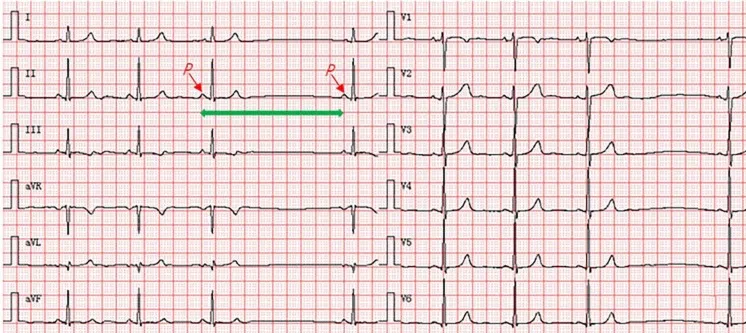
Twelve-lead synchronous ECG shows sinus node conduction abnormalities. (B) A single missed beat occurred between the third and fourth P-waves, but the increase in P-P interval is twice as long as the previous P-P intervals in all 12 leads (take longer horizontal green arrow in the lead II as the example), indicating the occurrence of type II second-degree sinoatrial block. ECG, electrocardiogram.
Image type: electrography (ekg)